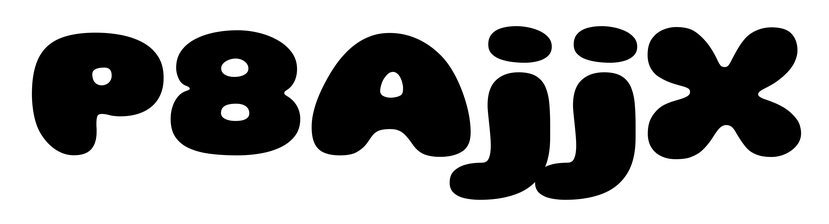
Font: Gluten_Black